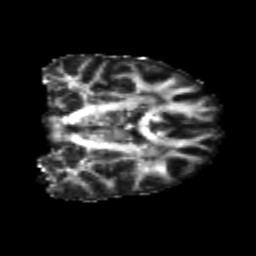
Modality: FA
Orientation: coronal
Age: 22
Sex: female
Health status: healthy
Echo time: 0.074 s